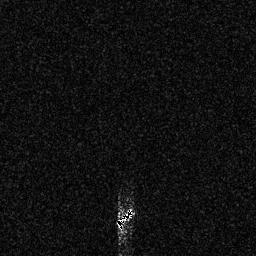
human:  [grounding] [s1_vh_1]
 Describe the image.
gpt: In the satellite image, there is  <ref>1 small ship </ref> <box>[[44, 80, 52, 88, 0]]</box> located at bottom.